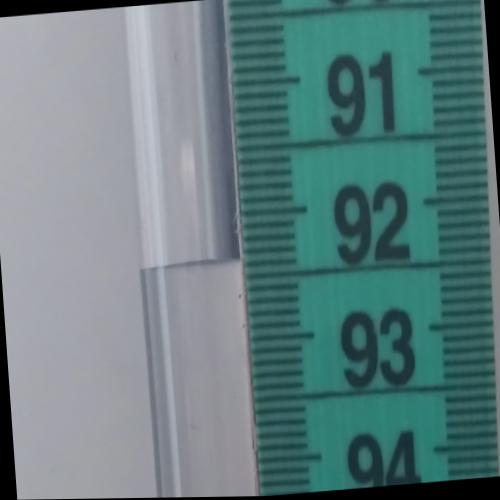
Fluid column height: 92.4 cm